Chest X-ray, PA view. Patient: 15 years old, sex F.
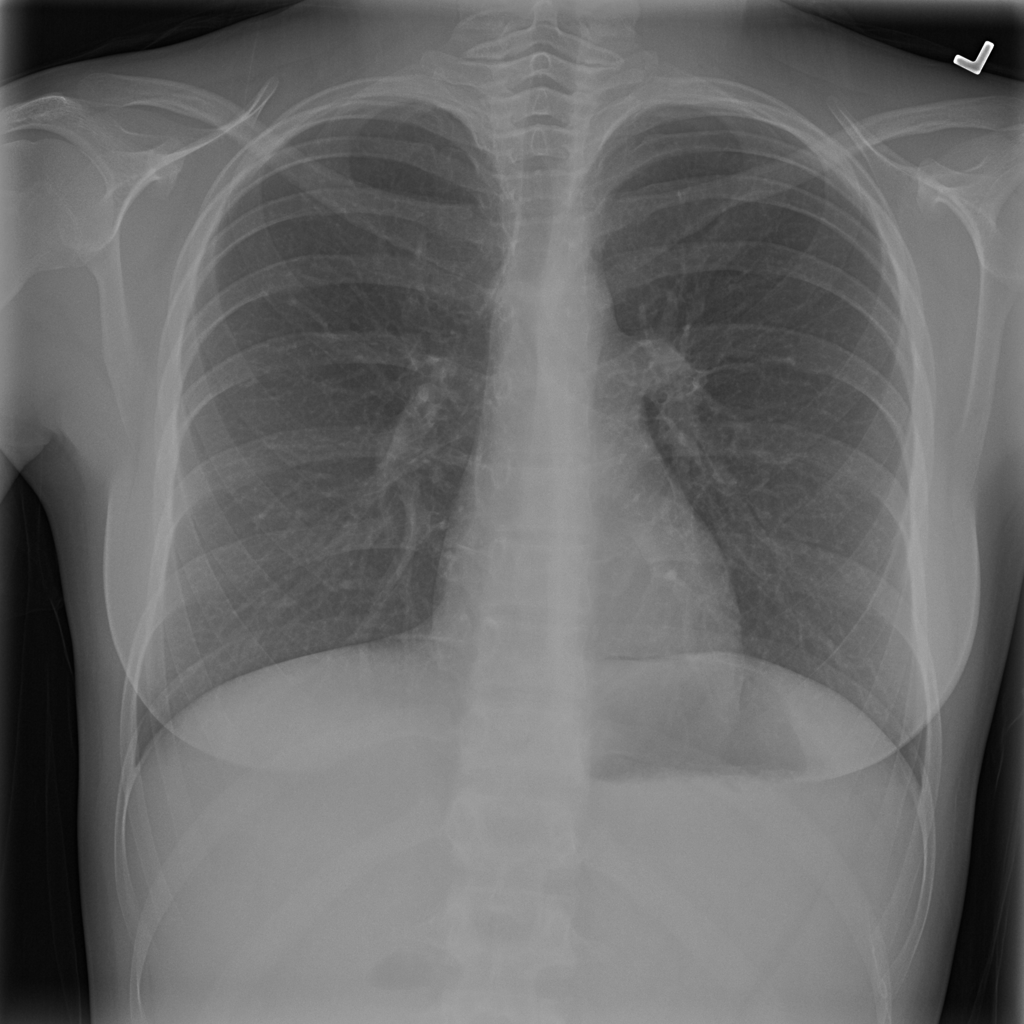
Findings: No Finding